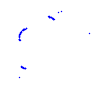
Particle: proton